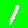
Digit: 1